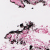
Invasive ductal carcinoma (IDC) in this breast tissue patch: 0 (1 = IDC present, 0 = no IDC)